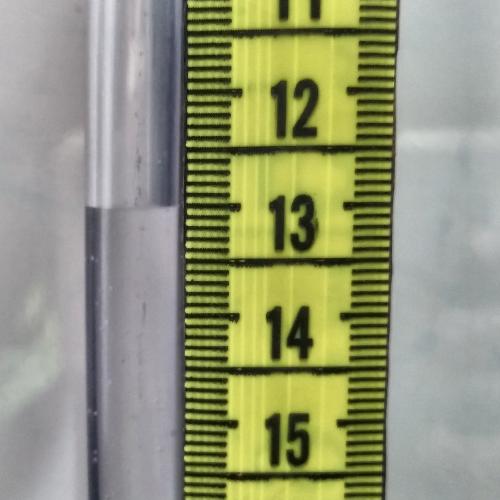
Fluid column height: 13.0 cm